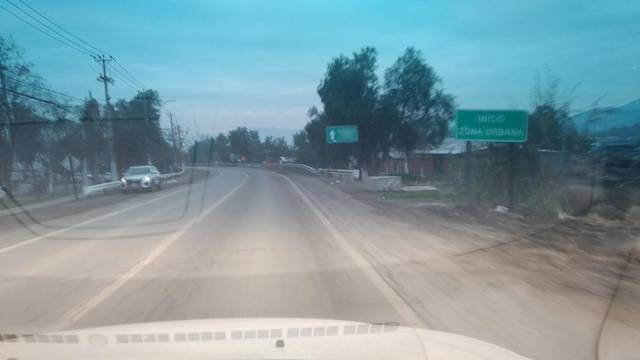
Region: Chile
Coordinates: -33.18, -70.647